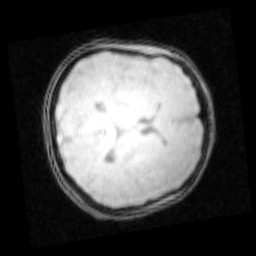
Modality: PDw
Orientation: axial
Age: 17
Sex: female
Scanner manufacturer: siemens
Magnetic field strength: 3 T
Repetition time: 0.25 s
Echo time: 0.00103 s